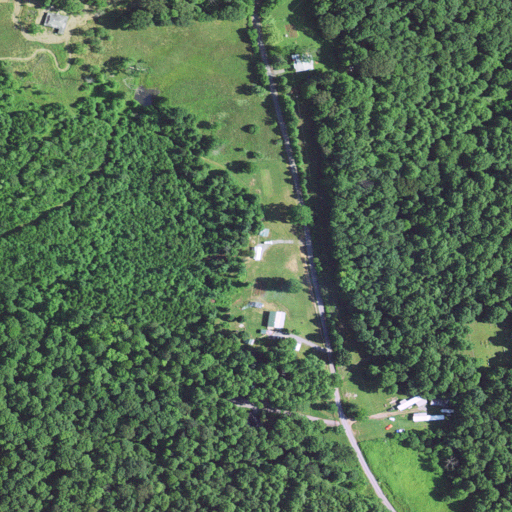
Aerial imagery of ridge(s) in West Virginia named Mills Mountain containing deciduous forest, open development, pasture, mixed forest, and low intensity development